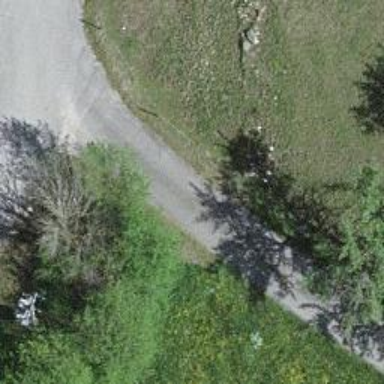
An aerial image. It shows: Well-maintained track road of grade 1.